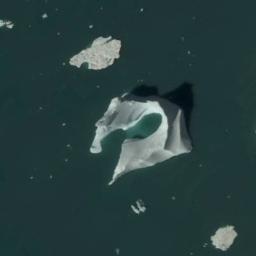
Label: sea_ice